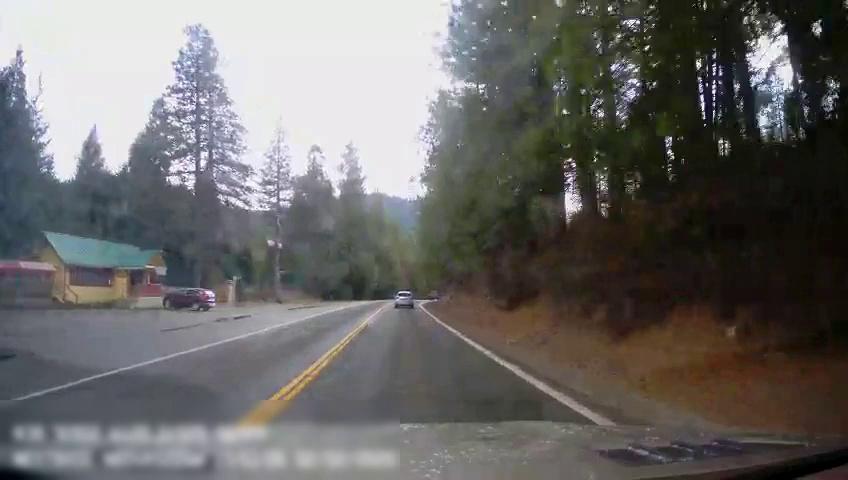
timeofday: Day
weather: Sunny
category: Drivable Space
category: Vehicles | SUV
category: Vehicles | SUV
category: Vehicles | Truck
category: Lanes | Current Lane
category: Lanes | Current Lane
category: Lanes | Opposite Lane
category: Lanes | Opposite Lane